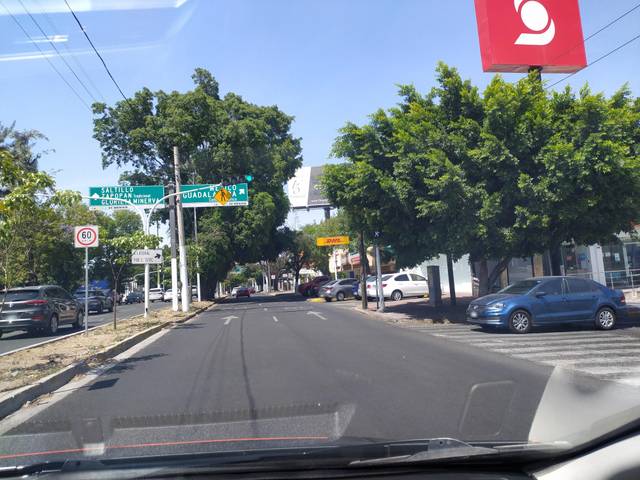
Region: Mexico
Coordinates: 20.653, -103.402